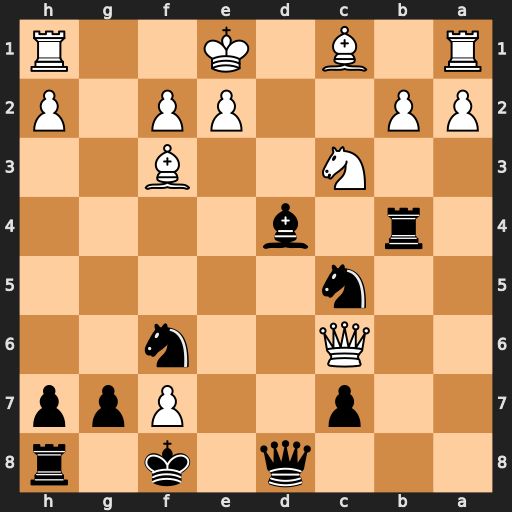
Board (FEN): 3q1k1r/2p2Ppp/2Q2n2/2n5/1r1b4/2N2B2/PP2PP1P/R1B1K2R
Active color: b
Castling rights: KQ
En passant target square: -
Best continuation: Rb6 Qa8 Qxa8 Bxa8 c6